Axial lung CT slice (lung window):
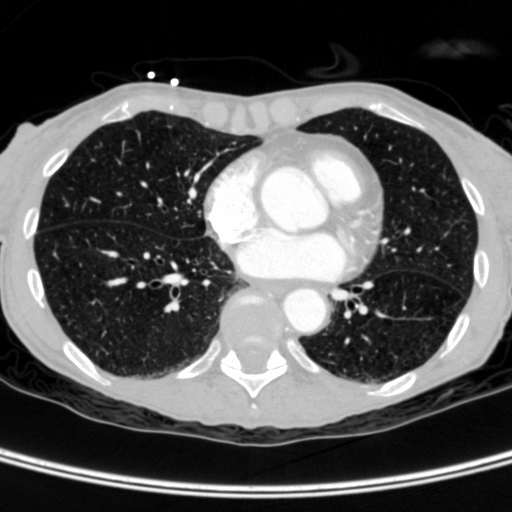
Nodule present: no